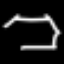
Label: octagon